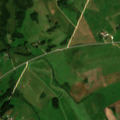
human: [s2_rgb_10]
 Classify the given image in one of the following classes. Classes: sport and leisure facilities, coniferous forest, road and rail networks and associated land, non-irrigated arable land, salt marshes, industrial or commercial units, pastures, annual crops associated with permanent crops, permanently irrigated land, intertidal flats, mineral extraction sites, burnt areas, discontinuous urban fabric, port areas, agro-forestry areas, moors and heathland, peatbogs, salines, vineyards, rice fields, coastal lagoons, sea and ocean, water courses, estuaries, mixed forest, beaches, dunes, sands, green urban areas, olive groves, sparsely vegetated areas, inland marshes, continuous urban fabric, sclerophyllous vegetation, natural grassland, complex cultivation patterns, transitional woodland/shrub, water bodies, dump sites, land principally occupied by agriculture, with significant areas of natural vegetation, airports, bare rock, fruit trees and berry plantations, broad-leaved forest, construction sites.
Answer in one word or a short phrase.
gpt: non-irrigated arable land, land principally occupied by agriculture, with significant areas of natural vegetation, transitional woodland/shrub